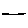
Label: line